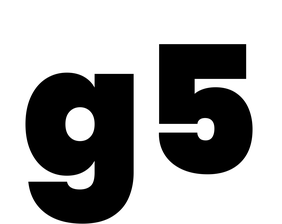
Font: Poppins-Black